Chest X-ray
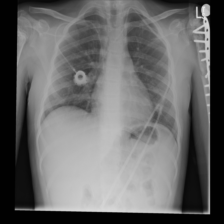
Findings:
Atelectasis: negative
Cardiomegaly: negative
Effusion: negative
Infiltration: negative
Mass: negative
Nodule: negative
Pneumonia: negative
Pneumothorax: negative
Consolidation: negative
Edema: negative
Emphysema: negative
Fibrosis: negative
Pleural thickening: negative
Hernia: negative